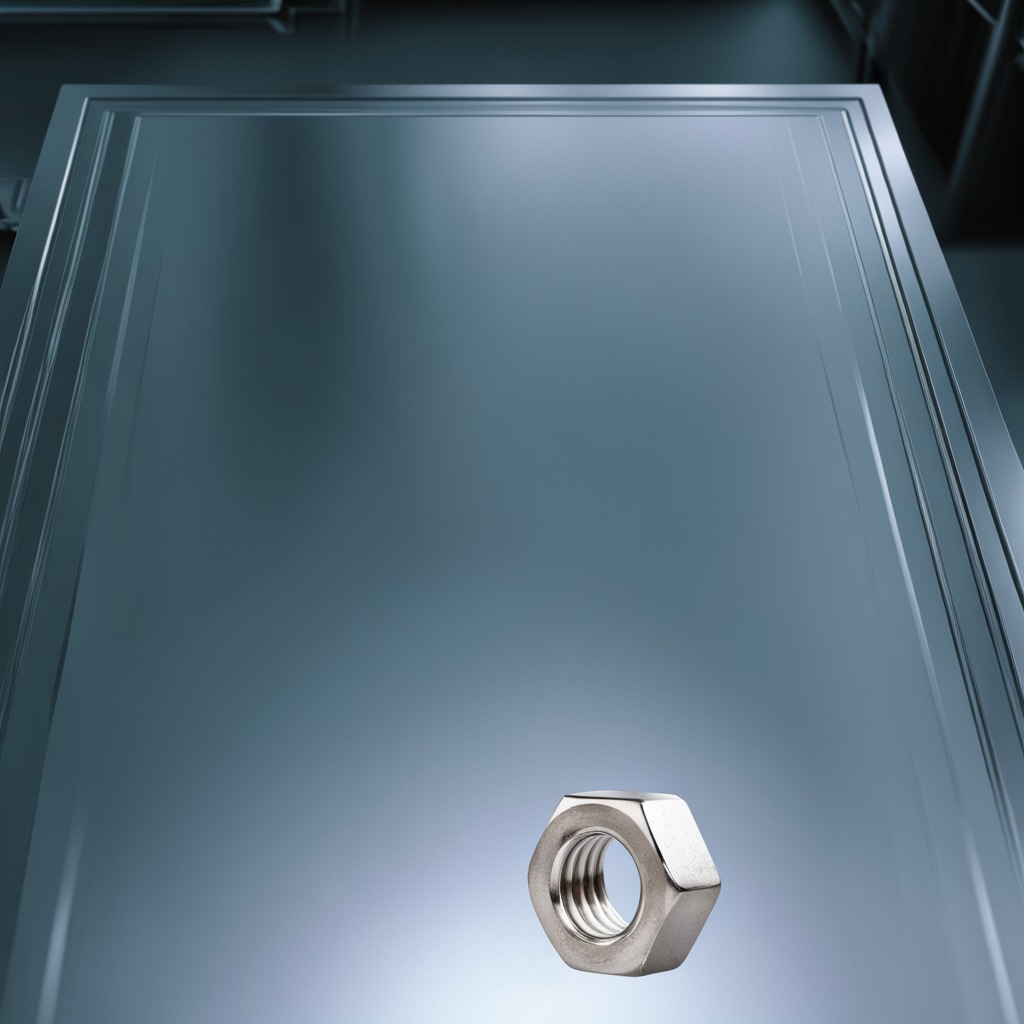
A metal nut is lying on the metal table in the machine shop under fluorescent lights.